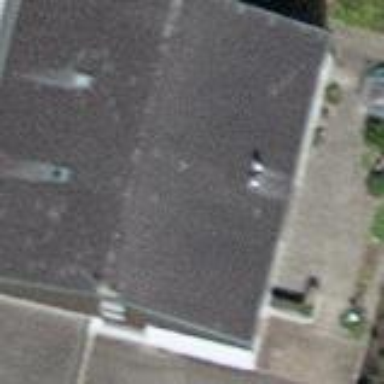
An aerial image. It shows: Building.